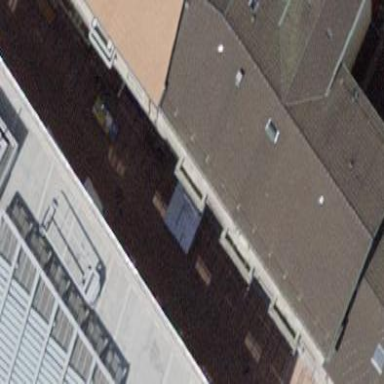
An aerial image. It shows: Commercial building.